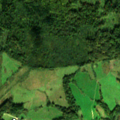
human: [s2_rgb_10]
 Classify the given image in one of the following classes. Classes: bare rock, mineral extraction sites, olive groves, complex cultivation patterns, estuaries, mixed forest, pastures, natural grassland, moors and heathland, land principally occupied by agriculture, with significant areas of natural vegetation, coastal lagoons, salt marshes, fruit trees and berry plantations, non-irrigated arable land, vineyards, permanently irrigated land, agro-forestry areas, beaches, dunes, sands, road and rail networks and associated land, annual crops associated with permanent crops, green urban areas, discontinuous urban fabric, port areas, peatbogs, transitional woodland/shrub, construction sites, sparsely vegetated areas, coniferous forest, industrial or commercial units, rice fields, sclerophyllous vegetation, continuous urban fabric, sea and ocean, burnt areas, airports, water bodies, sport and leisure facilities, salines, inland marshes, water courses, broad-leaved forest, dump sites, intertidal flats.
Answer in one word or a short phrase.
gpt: pastures, land principally occupied by agriculture, with significant areas of natural vegetation, broad-leaved forest, transitional woodland/shrub